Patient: sex M, age 71
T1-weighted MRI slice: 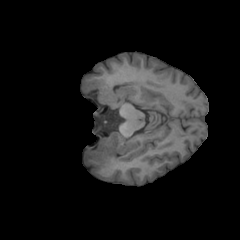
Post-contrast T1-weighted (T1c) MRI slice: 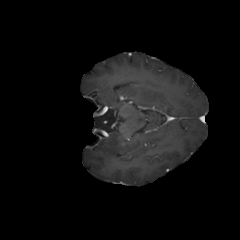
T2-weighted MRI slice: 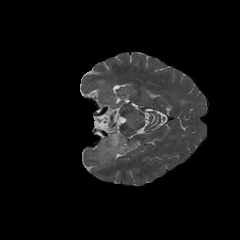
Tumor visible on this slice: yes
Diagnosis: Astrocytoma, IDH-wildtype
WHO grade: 2